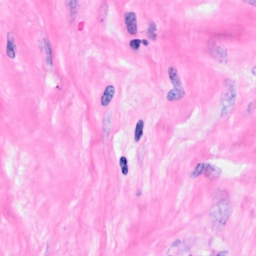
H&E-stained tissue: Breast